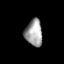
Tissue: prostate
Cell type: Epithelial cells
Senescence score: 0.3547
Nuclear area (px): 452
Mean DAPI intensity: 159.527